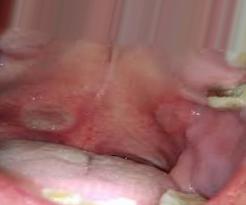
Condition: Mouth Ulcer